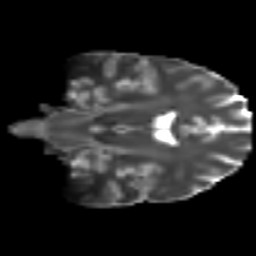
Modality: T2w
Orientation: coronal
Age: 19
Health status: ill
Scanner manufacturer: philips
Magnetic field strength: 3 T
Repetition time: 9 s
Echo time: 0.127 s